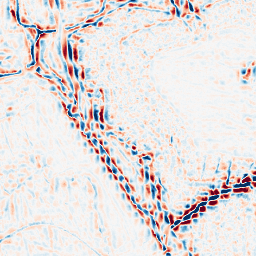
Category: wavelet
Decomposition family: wavelet_dwt
Decomposition parameters: wavelet: sym4
level: 3
Upsampling method: linear_exact
Upsampling parameters: scale: 4
Upsampling scale: 4